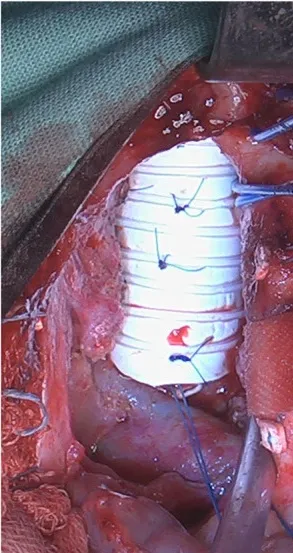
Intraoperative photos during anterior tracheal stenting/splinting (Day 1,012). (B) The stitches are anchored to the ringed hemi-circular Gore-tex. Stent in order to suspend the anterior neo-tracheal wall and prevent airway collapse.
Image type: medical_photograph (other_medical_photograph)